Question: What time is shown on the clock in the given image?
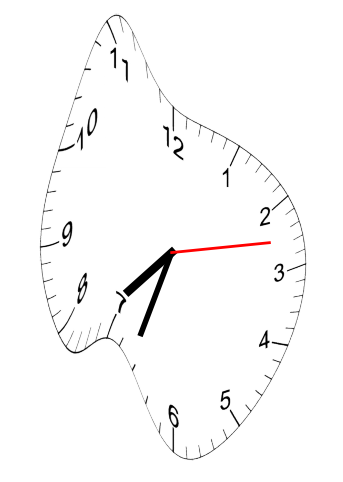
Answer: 07:33:13